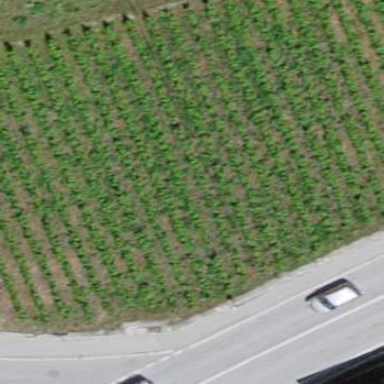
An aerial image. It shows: Vineyard where grapes are grown.